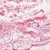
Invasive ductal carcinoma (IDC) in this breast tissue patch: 0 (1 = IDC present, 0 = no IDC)